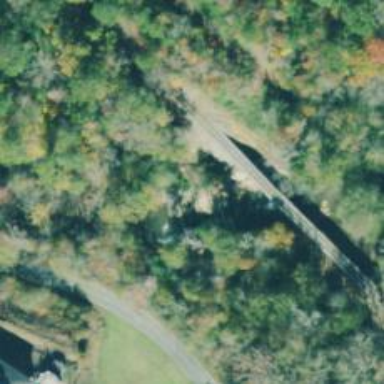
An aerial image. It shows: Bridge over railway line.